Question: I'm writing a program in VB.NET 2010 that will connect to the <URL>.
The vendor id is '&H4D8' and the product id is '&H32'.
I've written a console program that outputs what's happening. Here's the output:

Where it says 'device with report id 0x10', I am trying to query the firmware version from the USB Programmer.
I've fixed the problem with the Wacom Bamboo tablet by uninstalling its software and drivers from my computer. The error has disappeared from the command line, but it still shows the '0x10' error.
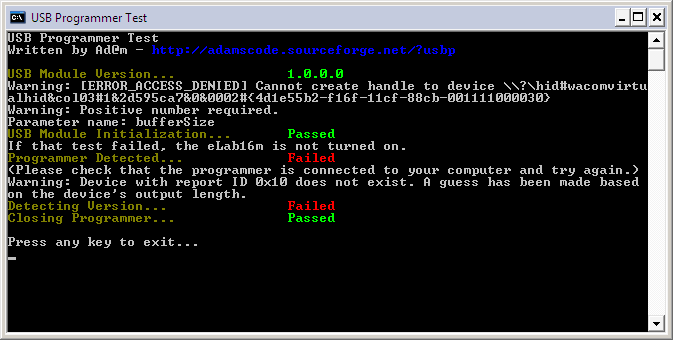
Answer: It seems that when I was using this code:
'''
Dim response As Byte() = prog.WriteRead(&H10, {b1, b2, b3, b4, b5, b6, b7, b8})
'''
...it turned out that the 'ReportID' parameter ('&H10' or '0x10' in the error message) was the wrong one. Probably because I copy/pasted from the example program included with libhid.net. :S
So basically the answer is that you need to find out the right ReportID for the device you're using.